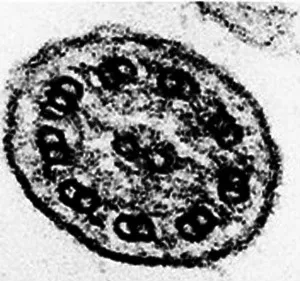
(A) Cross section of respiratory cilia. No structural abnormalities were observed by TEM; normal 9 + 2 configuration of microtubules and the presence of outer and inner arms are shown.
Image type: pathology (pas)